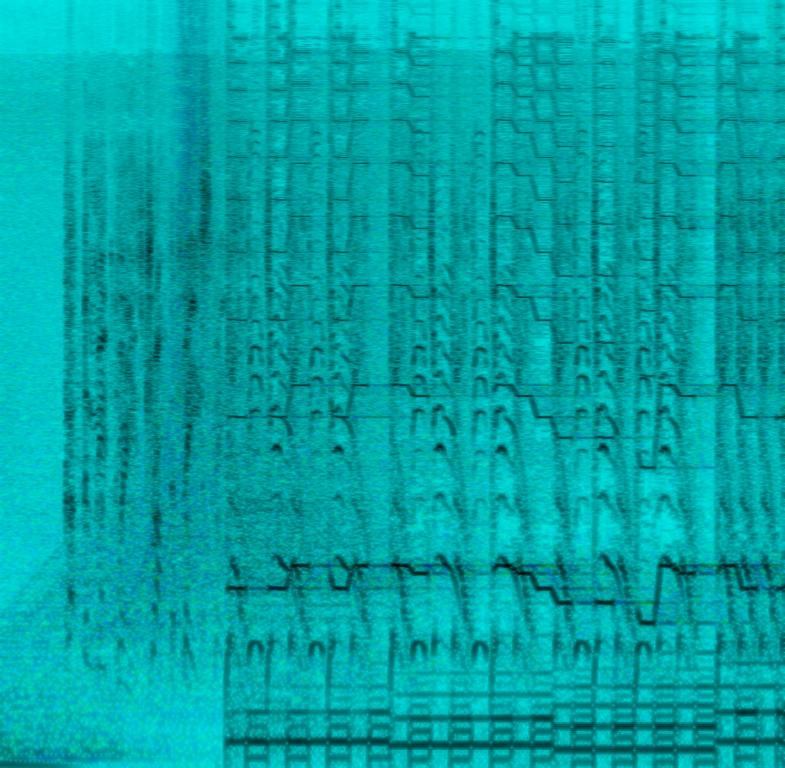
The electro song features a filtered echoing male vocal speaking over layered riser and kick impact, after which there is a repetitive high pitched vocal, male chants, pulsating synth bass and addictive synth lead melody. It sounds exciting, happy and fun - like something you were listening to when you were younger.